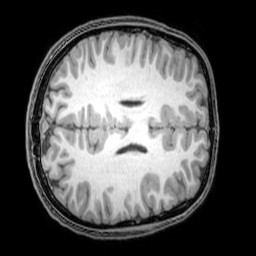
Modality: T1w
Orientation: axial
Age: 21
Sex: male
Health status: healthy
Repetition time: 0.081 s
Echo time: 0.037 s